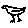
Label: bird